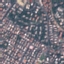
Land use / land cover class: Residential